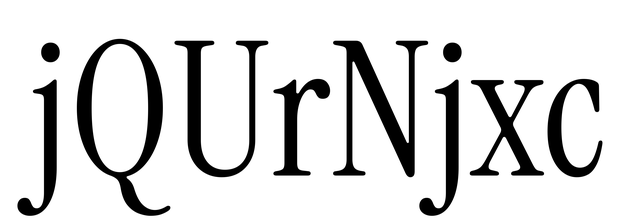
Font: InstrumentSerif-Regular